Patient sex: F
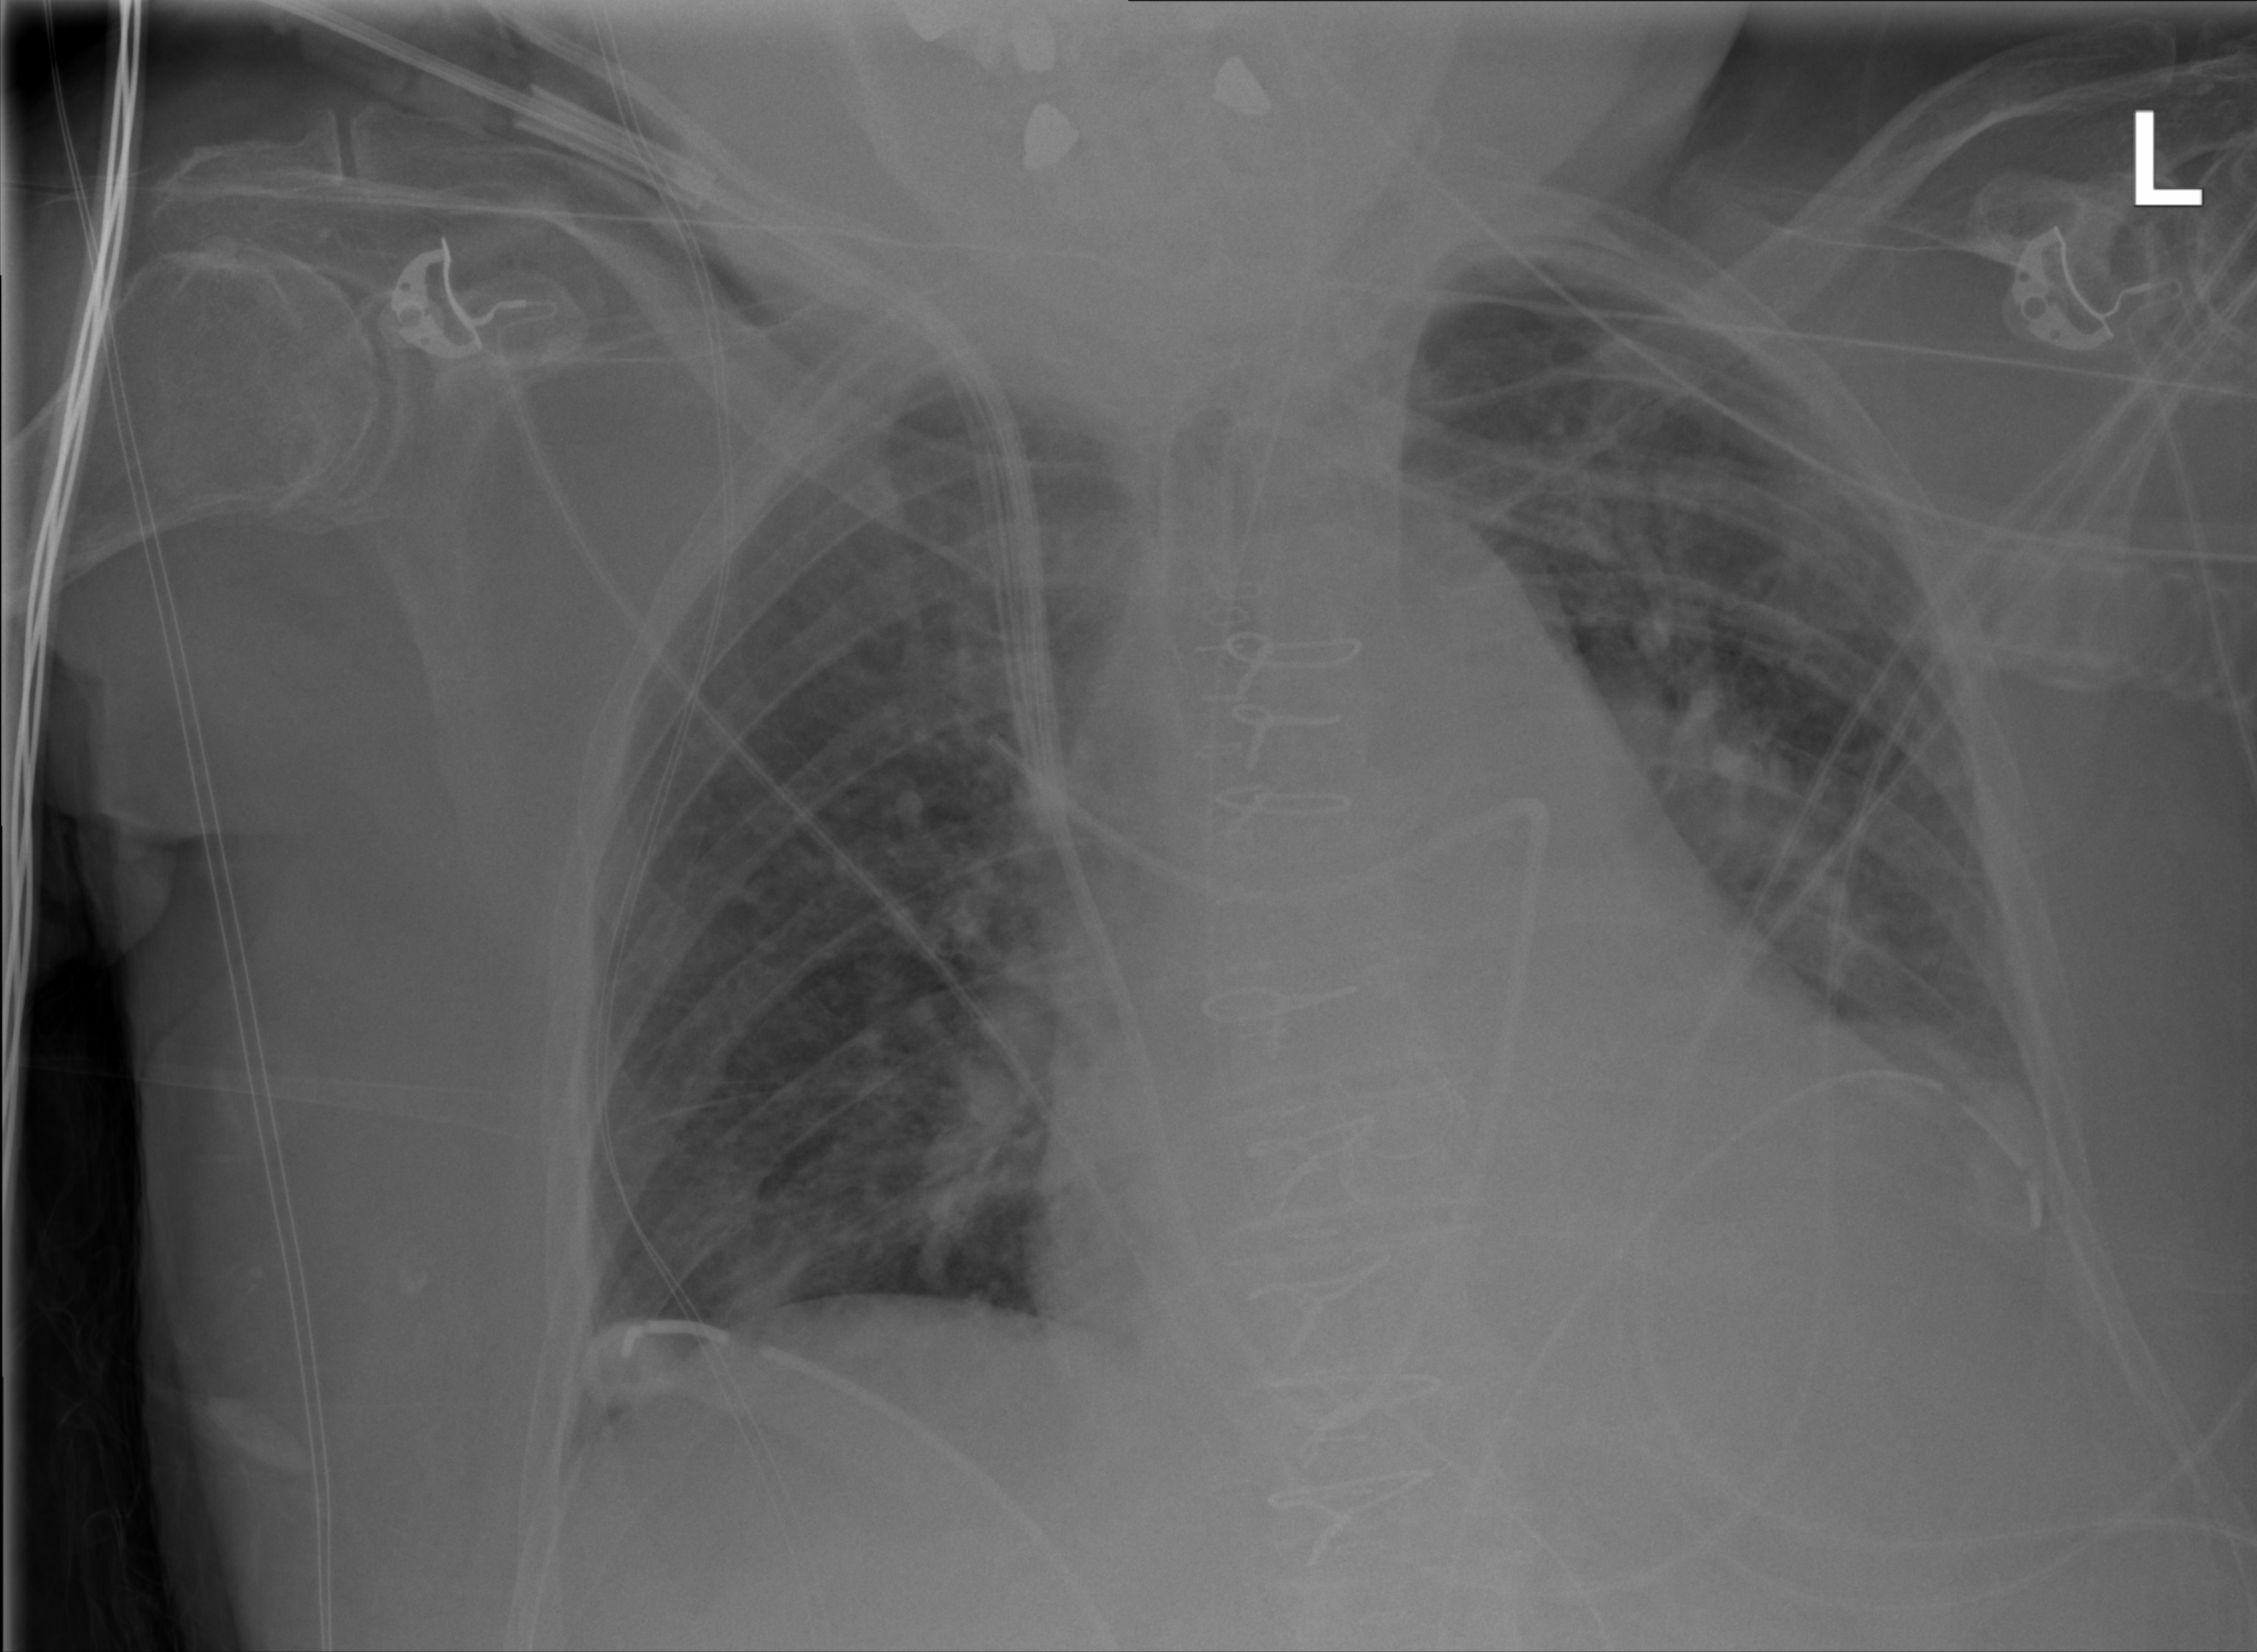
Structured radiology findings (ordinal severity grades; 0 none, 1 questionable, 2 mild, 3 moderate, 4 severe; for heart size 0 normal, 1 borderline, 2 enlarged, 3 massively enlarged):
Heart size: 2
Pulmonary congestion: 1
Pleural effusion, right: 0
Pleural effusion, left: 2
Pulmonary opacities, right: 1
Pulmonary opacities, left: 1
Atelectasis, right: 2
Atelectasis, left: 2